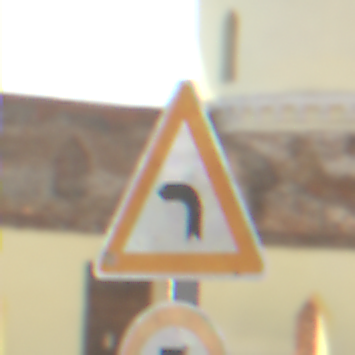
Verkehrszeichen: KurveLinks
Zusatzzeichen unten: Geschwindigkeit5
Umgebung: Outdoor, Suburban
Tageszeit: Midday
Wetter: PartlyCloudy
Licht: Natural
Jahreszeit: NotSpecified
Kontrast: HighContrast